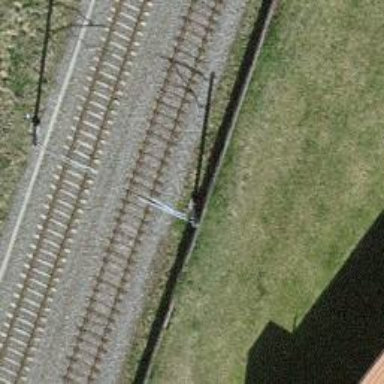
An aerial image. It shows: Single-track railway with electrified contact lines.